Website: home-depot
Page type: receipt
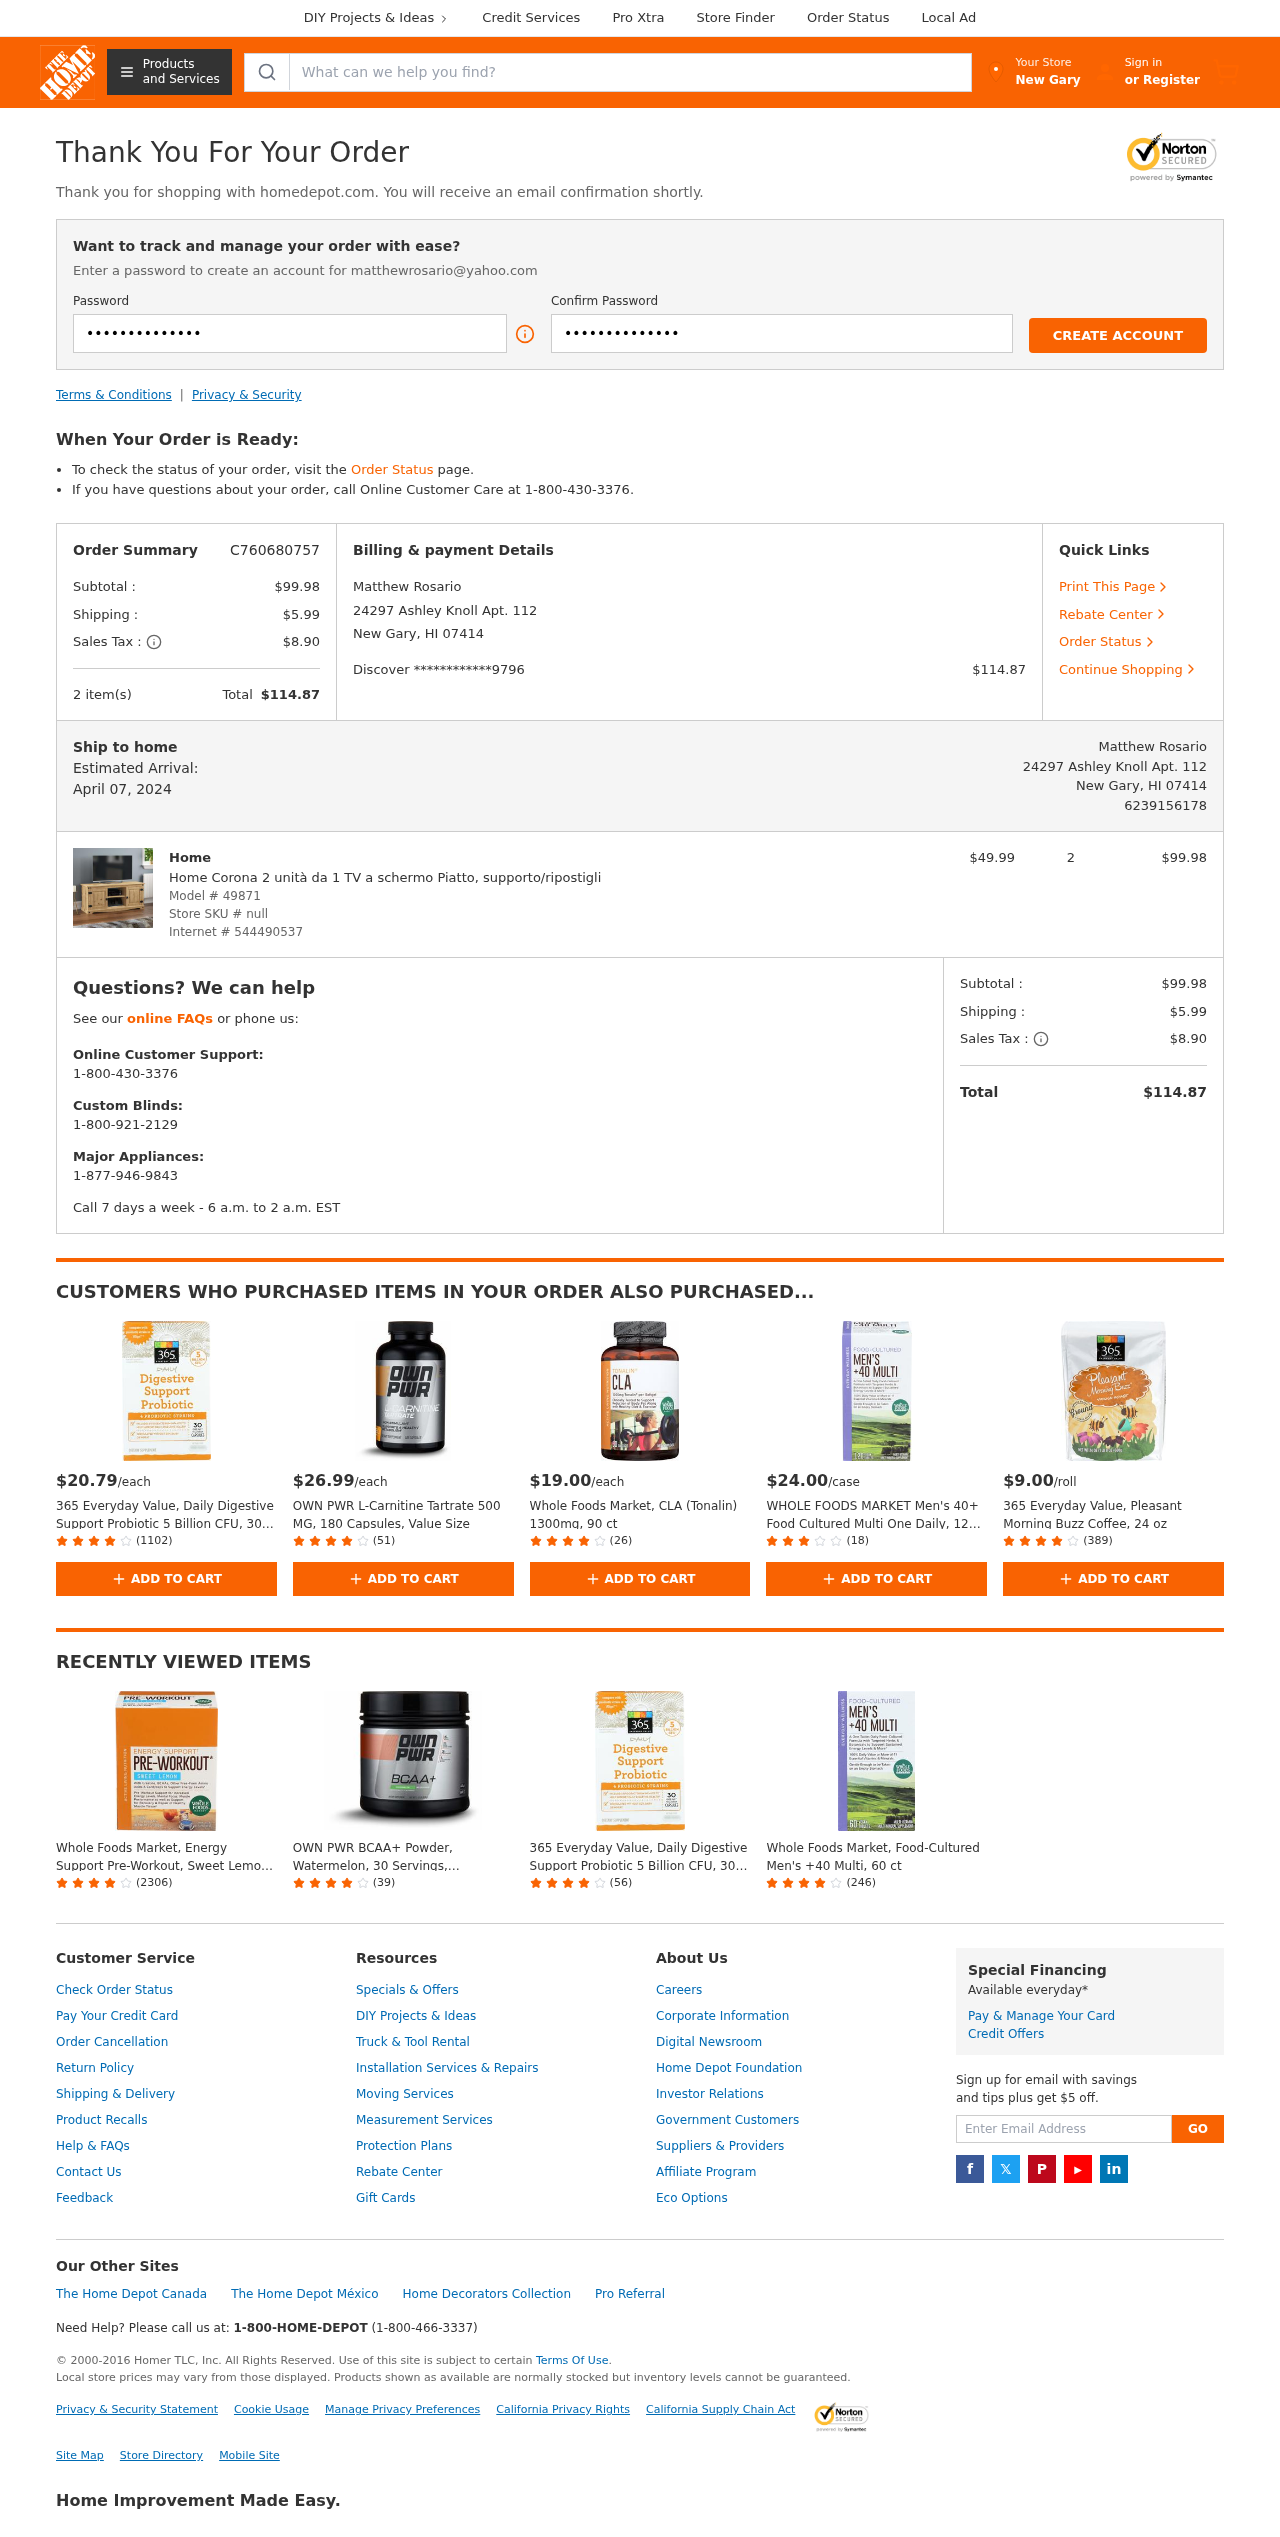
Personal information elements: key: PII_CARD_LAST4
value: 9796
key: PII_CARD_TYPE
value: Discover
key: PII_CITY
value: New Gary
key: PII_EMAIL
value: matthewrosario@yahoo.com
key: PII_FULLNAME
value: Matthew Rosario
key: PII_PHONE
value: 6239156178
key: PII_STREET
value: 24297 Ashley Knoll Apt. 112
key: PII_CITY_STATE_ZIP
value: New Gary, HI 07414
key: PII_FULLNAME2
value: Matthew Rosario
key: PII_POSTCODE
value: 07414
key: PII_STATE_ABBR
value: HI
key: PII_POSTCODE_FULL
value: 07414
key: PII_CITY_STATE
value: New Gary, HI
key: PII_POSTCODE_NUMERIC
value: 7414
Product elements: key: PRODUCT1_BRAND
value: Home
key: PRODUCT1_NAME
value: Home Corona 2 unità da 1 TV a schermo Piatto, supporto/ripostigli
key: PRODUCT1_PRICE
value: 49.99
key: PRODUCT1_QUANTITY
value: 2
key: PRODUCT2_PRICE
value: $20.79
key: PRODUCT2_NAME
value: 365 Everyday Value, Daily Digestive Support Probiotic 5 Billion CFU, 30 ct
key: PRODUCT2_NUM_RATINGS
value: (1102)
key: PRODUCT3_PRICE
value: $26.99
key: PRODUCT3_NAME
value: OWN PWR L-Carnitine Tartrate 500 MG, 180 Capsules, Value Size
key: PRODUCT3_NUM_RATINGS
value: (51)
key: PRODUCT4_PRICE
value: $19.00
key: PRODUCT4_NAME
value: Whole Foods Market, CLA (Tonalin) 1300mg, 90 ct
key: PRODUCT4_NUM_RATINGS
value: (26)
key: PRODUCT5_PRICE
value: $24.00
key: PRODUCT5_NAME
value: WHOLE FOODS MARKET Men's 40+ Food Cultured Multi One Daily, 120 CT
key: PRODUCT5_NUM_RATINGS
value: (18)
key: PRODUCT6_PRICE
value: $9.00
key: PRODUCT6_NAME
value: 365 Everyday Value, Pleasant Morning Buzz Coffee, 24 oz
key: PRODUCT6_NUM_RATINGS
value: (389)
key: PRODUCT7_NAME
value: Whole Foods Market, Energy Support Pre-Workout, Sweet Lemon, 0.35 Ounce, 30 Count
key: PRODUCT7_NUM_RATINGS
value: (2306)
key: PRODUCT8_NAME
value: OWN PWR BCAA+ Powder, Watermelon, 30 Servings, Micronized Branched Chain Amino Acids with Glutamine,
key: PRODUCT8_NUM_RATINGS
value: (39)
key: PRODUCT9_NAME
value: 365 Everyday Value, Daily Digestive Support Probiotic 5 Billion CFU, 30 ct
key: PRODUCT9_NUM_RATINGS
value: (56)
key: PRODUCT10_NAME
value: Whole Foods Market, Food-Cultured Men's +40 Multi, 60 ct
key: PRODUCT10_NUM_RATINGS
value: (246)
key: PRODUCT_MODEL_NUMBER
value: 49871
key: PRODUCT_INTERNET_NUMBER
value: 544490537
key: PRODUCT1_LINE_TOTAL
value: $99.98
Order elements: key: ORDER_ID
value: C760680757
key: ORDER_SUBTOTAL
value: $99.98
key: ORDER_SHIPPING_COST
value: $5.99
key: ORDER_TAX
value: $8.90
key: ORDER_NUM_ITEMS
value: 2 item(s)
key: ORDER_TOTAL
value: $114.87
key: ORDER_DELIVERY_DATE
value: April 07, 2024
Search elements: key: HEADER_SEARCH
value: What can we help you find?
Other elements: key: STORE_SKU
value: null